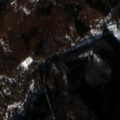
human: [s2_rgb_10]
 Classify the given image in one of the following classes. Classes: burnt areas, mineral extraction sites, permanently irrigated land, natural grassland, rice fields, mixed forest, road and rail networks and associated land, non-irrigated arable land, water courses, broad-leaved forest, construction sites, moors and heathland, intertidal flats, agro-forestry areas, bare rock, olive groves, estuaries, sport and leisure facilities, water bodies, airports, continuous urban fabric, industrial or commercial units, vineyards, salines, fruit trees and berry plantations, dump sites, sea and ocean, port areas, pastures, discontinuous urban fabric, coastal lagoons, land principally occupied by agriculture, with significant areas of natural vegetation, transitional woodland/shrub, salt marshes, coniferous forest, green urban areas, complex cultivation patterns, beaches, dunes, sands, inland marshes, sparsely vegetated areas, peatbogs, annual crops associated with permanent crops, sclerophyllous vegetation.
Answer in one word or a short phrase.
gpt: discontinuous urban fabric, broad-leaved forest, coniferous forest, mixed forest, natural grassland